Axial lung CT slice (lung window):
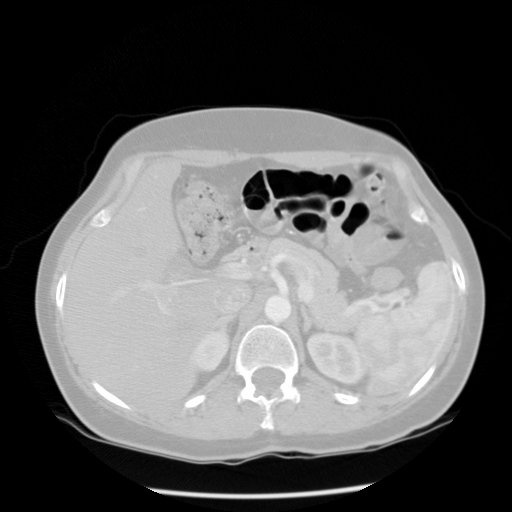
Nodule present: no